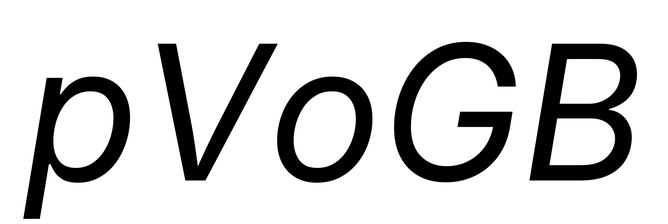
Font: Inter-Italic_Italic